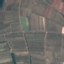
Land use / land cover class: PermanentCrop